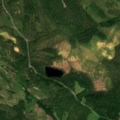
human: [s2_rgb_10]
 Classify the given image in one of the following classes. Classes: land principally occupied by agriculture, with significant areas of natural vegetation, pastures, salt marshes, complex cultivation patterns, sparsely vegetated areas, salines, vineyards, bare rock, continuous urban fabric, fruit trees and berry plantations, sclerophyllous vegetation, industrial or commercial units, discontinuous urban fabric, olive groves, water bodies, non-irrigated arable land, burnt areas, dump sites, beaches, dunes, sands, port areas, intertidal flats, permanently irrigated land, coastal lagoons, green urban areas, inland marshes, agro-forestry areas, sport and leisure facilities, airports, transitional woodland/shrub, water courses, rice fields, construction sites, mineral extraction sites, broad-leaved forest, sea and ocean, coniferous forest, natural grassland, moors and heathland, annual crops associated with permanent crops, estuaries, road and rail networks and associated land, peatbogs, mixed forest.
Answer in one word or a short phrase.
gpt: coniferous forest, transitional woodland/shrub